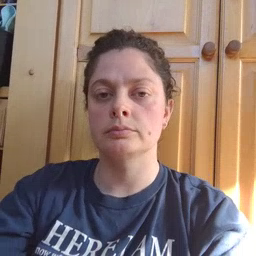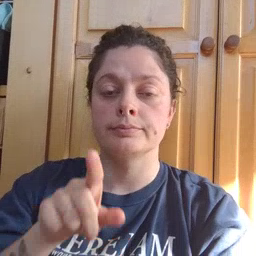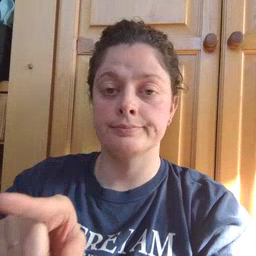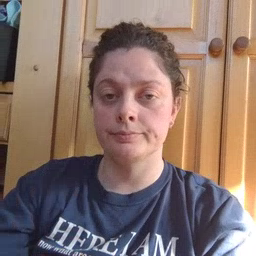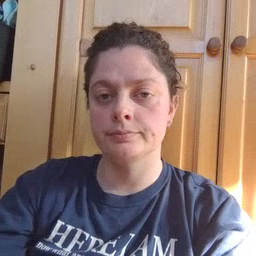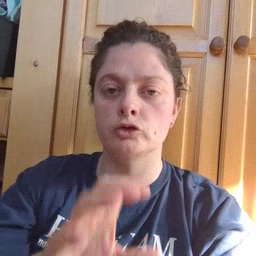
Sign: hesheit